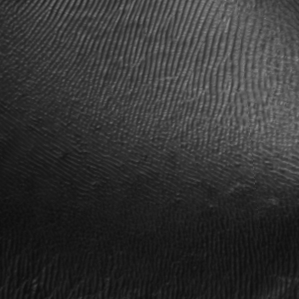
Label: frost